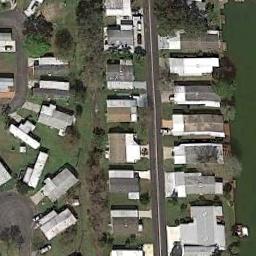
Label: residential